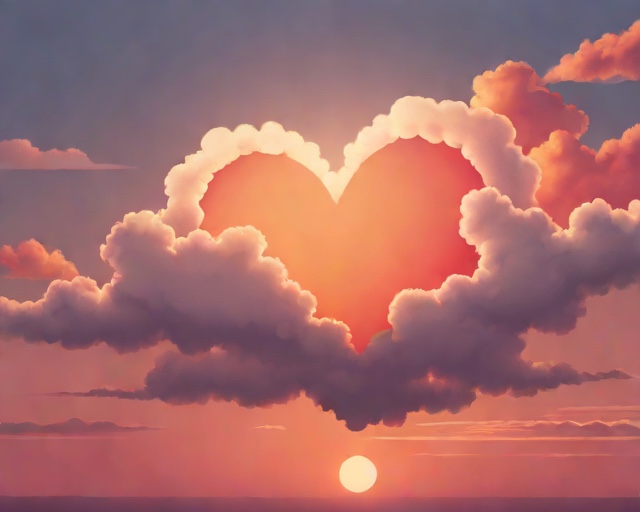
Category: Valentine